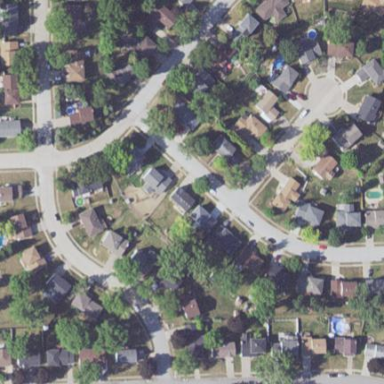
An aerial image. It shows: Residential area within neighborhood.